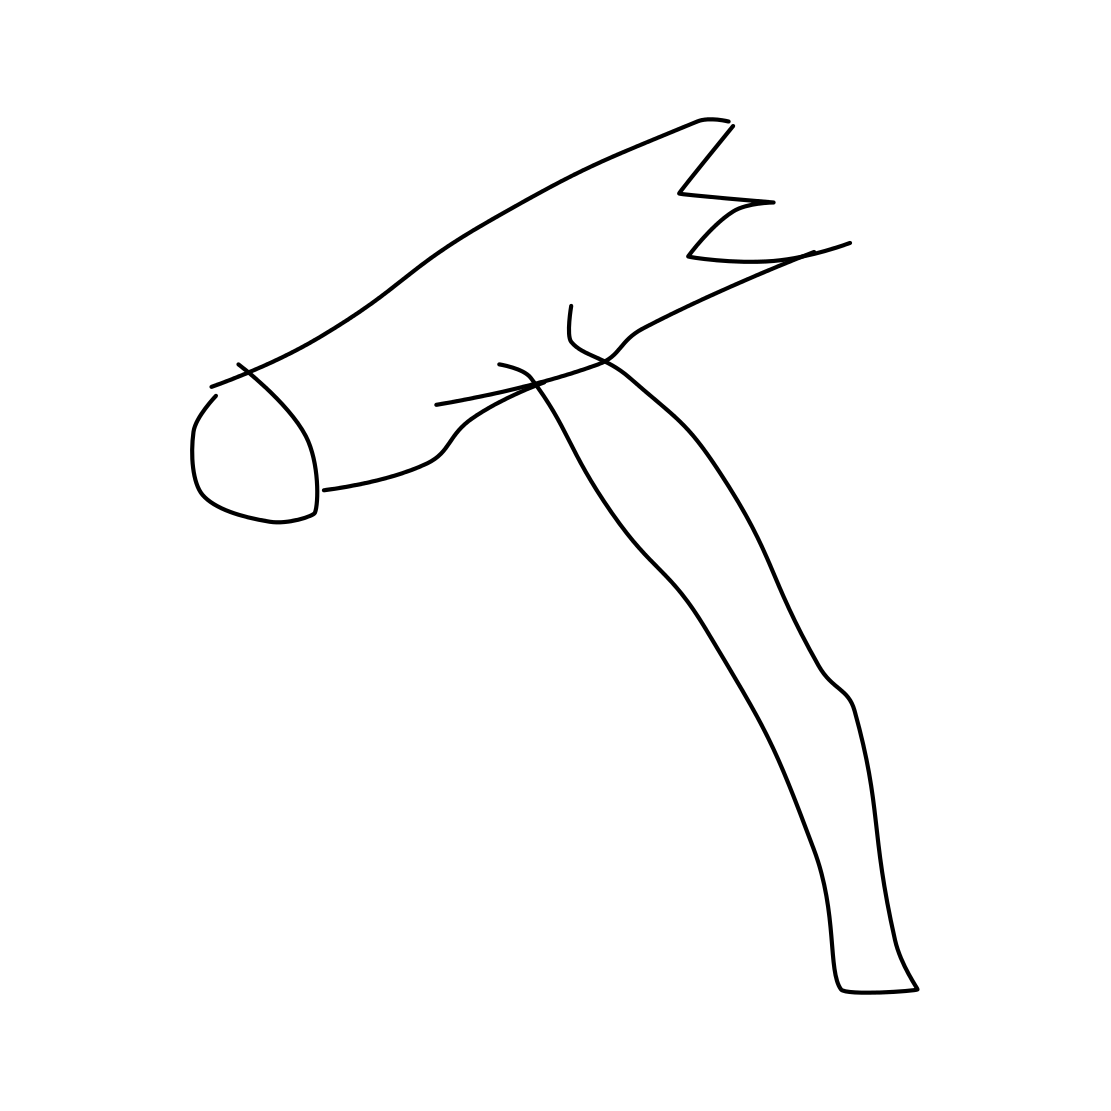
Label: hammer